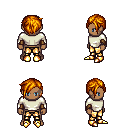
a pixel art fantasy rpg character, male body template, human, dark skin, white long-sleeve shirt, gold greaves, dark blonde pixie cut hairstyle, cloth bracers, gold boots, four views (front, back, left, right), 2x2 character sprite sheet, small pixel art, hard edges, no anti-aliasing